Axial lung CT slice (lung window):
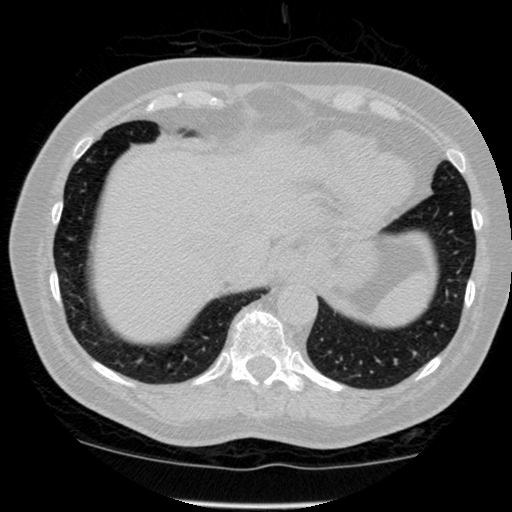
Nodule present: no